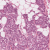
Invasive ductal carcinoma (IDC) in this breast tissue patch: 1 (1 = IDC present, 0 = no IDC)